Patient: sex F, age 61
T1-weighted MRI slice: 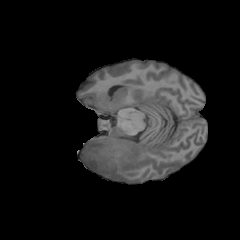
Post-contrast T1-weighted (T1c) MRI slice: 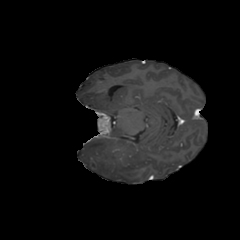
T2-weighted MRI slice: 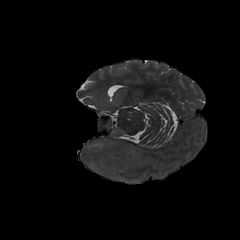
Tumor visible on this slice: yes
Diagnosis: Glioblastoma, IDH-wildtype
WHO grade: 4